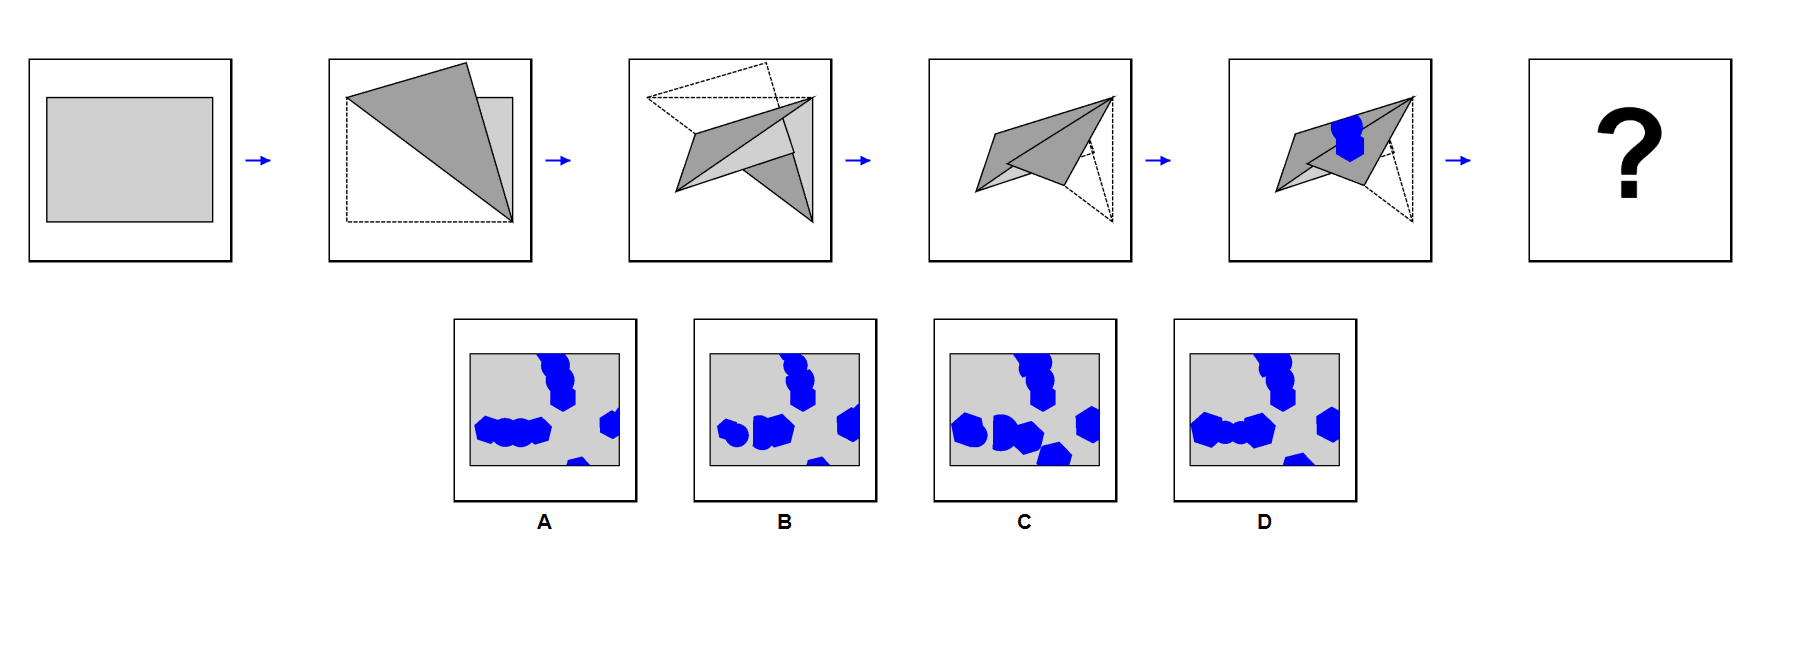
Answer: A